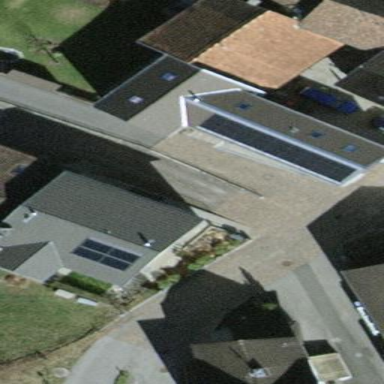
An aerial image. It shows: Semi-detached house.